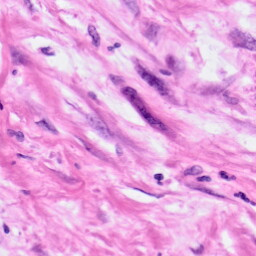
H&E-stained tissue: Pancreatic